Field crop: maize
Growth stage: 2
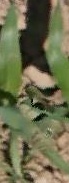
Species: maize